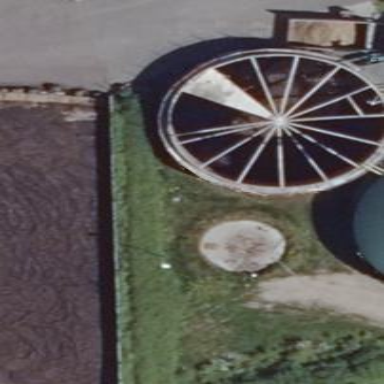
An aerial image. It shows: Domed storage tank building.